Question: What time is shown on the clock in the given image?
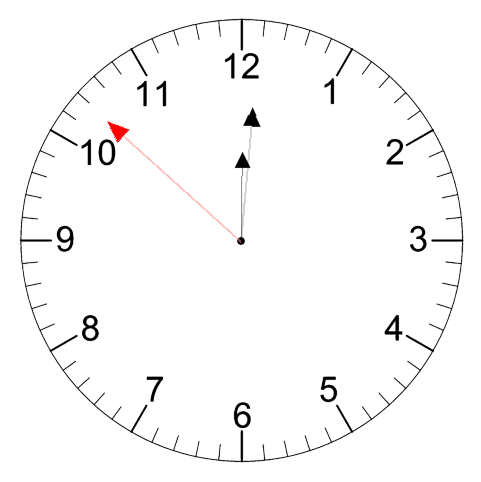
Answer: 12:00:52